Question: I noticed that when a member profile photo is being changed a feed is automatically published which is perfect, this feed contains a thumbnail of the updated member photo which when clicked (I'm thinking is meant to open something like the smoothbox or some lightbox for preview) opens on a new browser window and load the image direct url into the browser window.
Could this be a bug or just my installation working against me :). Is there anything i can do to fix this pls.
Thanks.
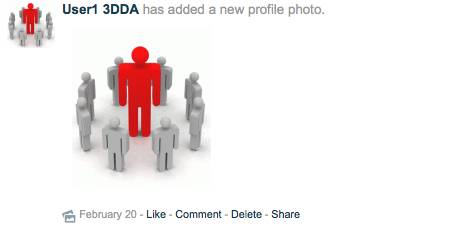
Answer: I have Patched it..
application/modules/activity/views/scripts/_activityText.tpl
line 126
'''
$attribs = Array();
'''
should be changed to
'''
$attribs = Array('class' => 'smoothbox');
'''
and you'll have it displayed in smoothbox.